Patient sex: M
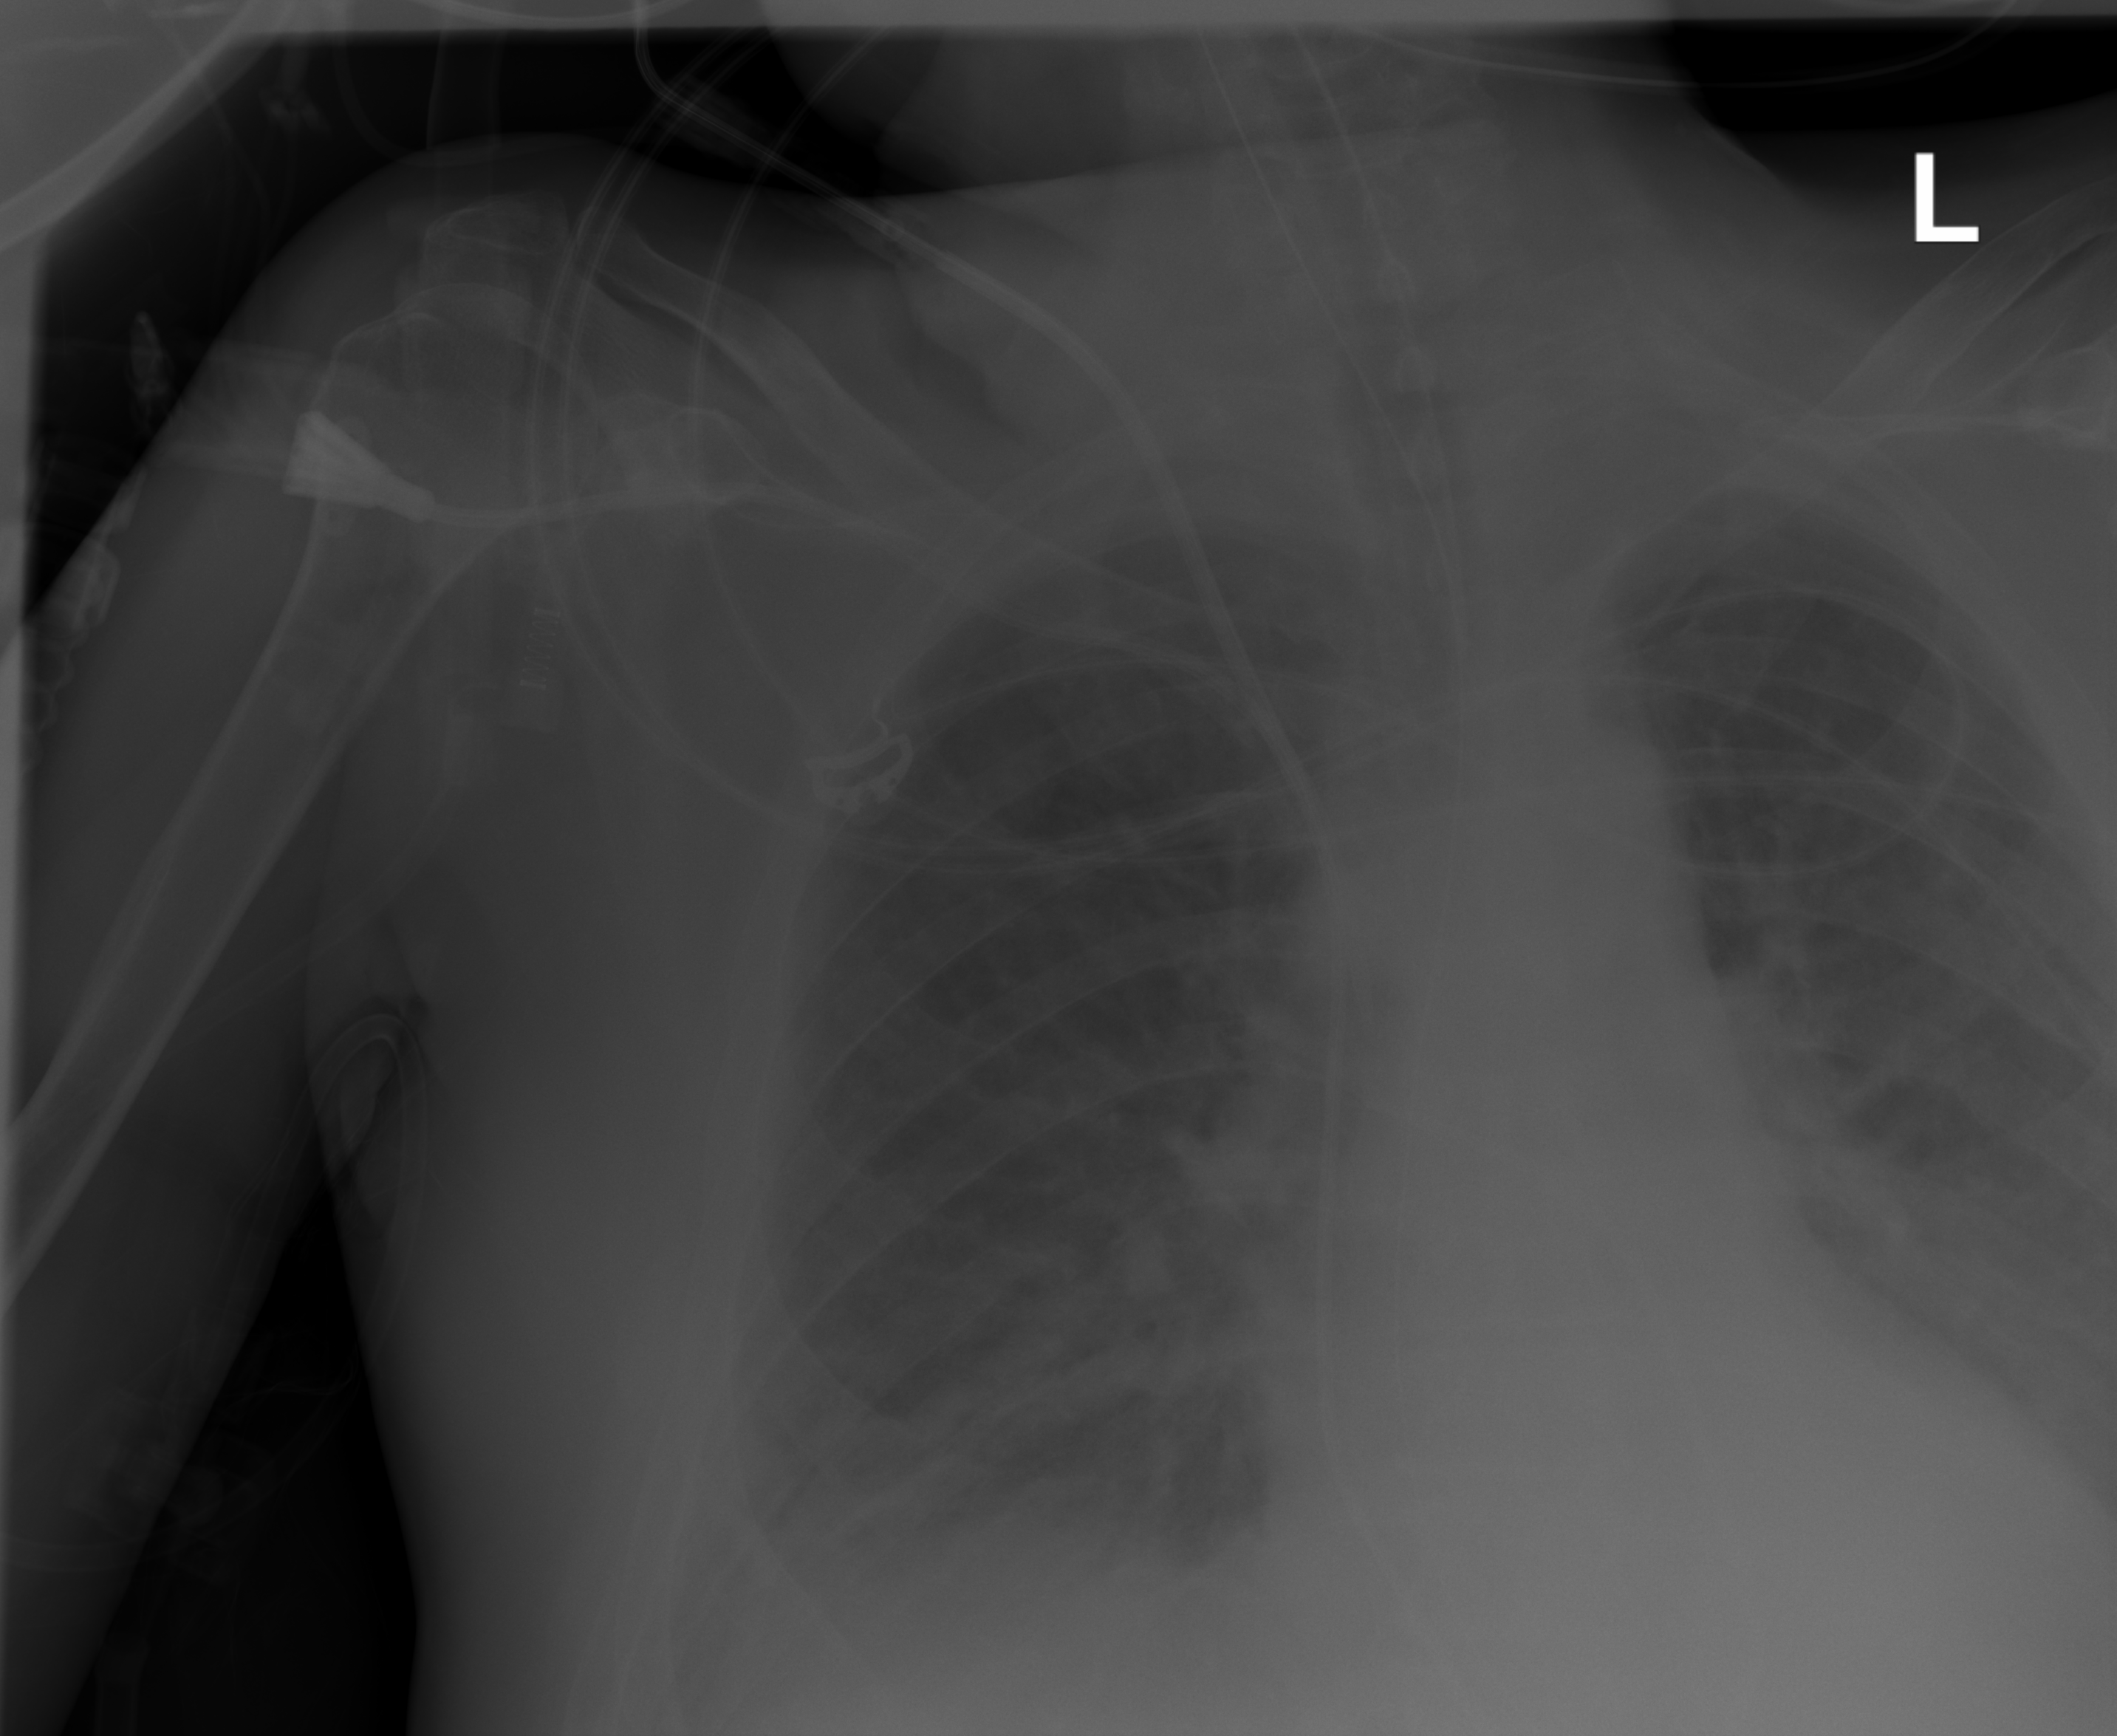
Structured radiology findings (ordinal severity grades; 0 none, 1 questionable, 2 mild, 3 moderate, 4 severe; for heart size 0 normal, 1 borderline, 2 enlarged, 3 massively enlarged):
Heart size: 2
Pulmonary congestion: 2
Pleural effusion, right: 3
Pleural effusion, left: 2
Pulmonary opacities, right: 2
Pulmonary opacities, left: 2
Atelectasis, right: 2
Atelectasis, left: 2